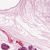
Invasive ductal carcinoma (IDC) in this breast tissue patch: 1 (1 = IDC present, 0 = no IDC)